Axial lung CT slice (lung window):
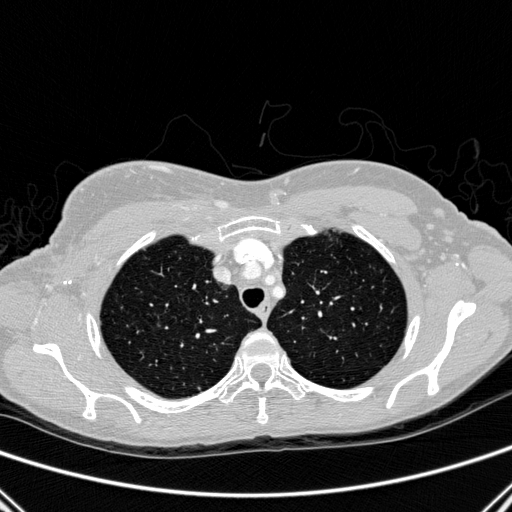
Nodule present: no